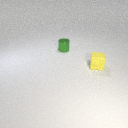
small yellow rubber cube to the right of small green metal cylinder